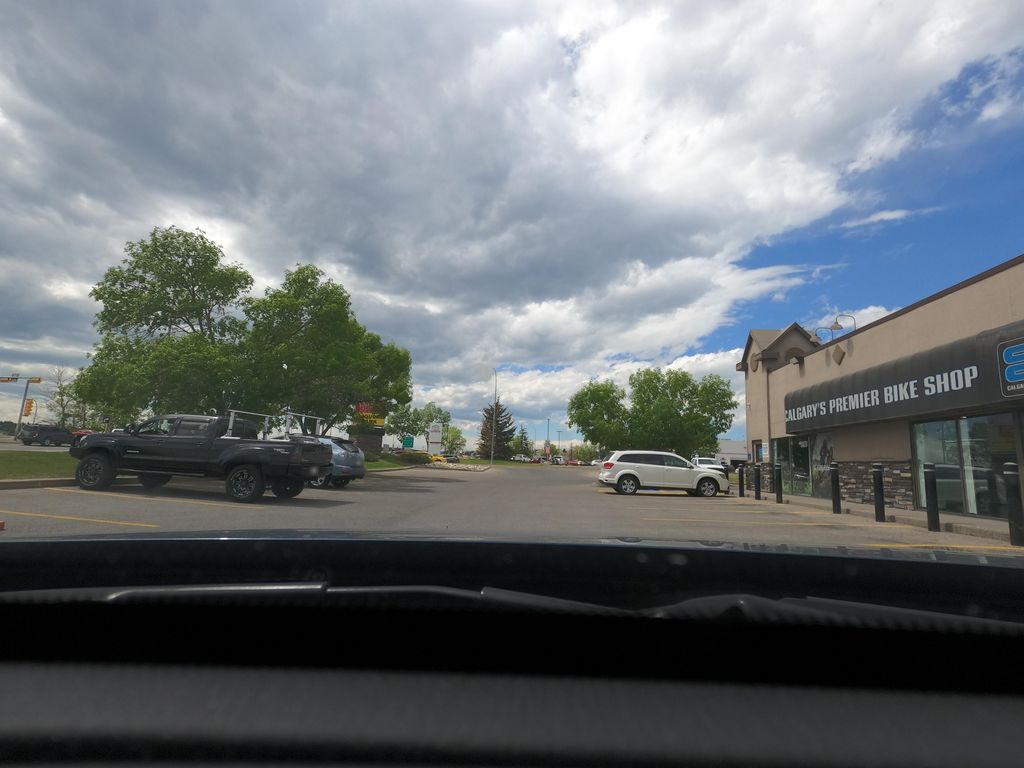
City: calgary